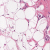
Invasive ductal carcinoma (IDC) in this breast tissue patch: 0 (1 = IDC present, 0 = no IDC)